Field crop: maize
Growth stage: 2
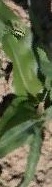
Species: maize